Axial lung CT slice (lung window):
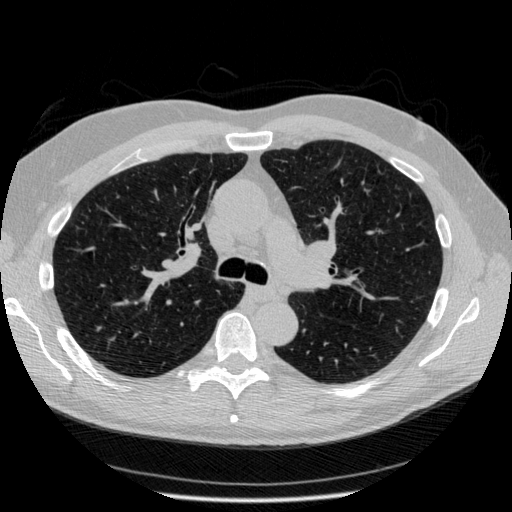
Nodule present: no